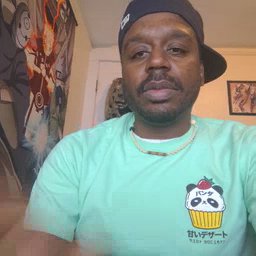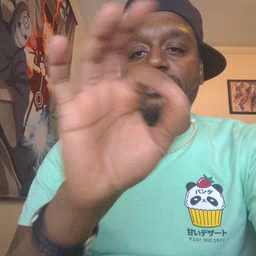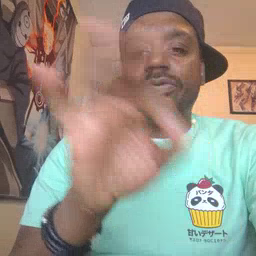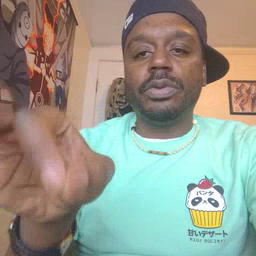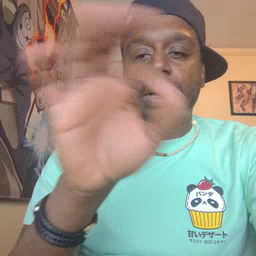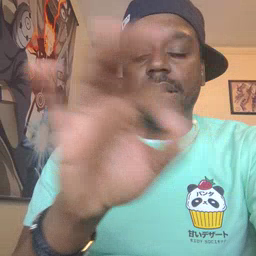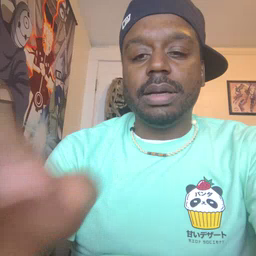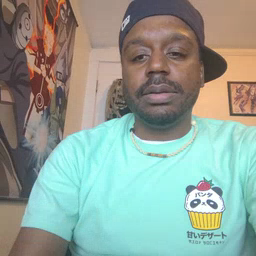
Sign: frenchfries